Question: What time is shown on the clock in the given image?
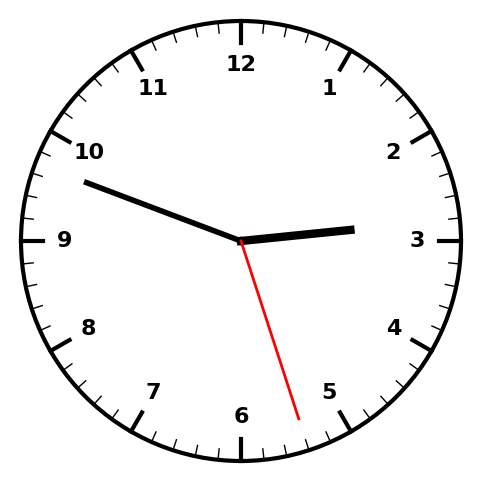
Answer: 02:48:27